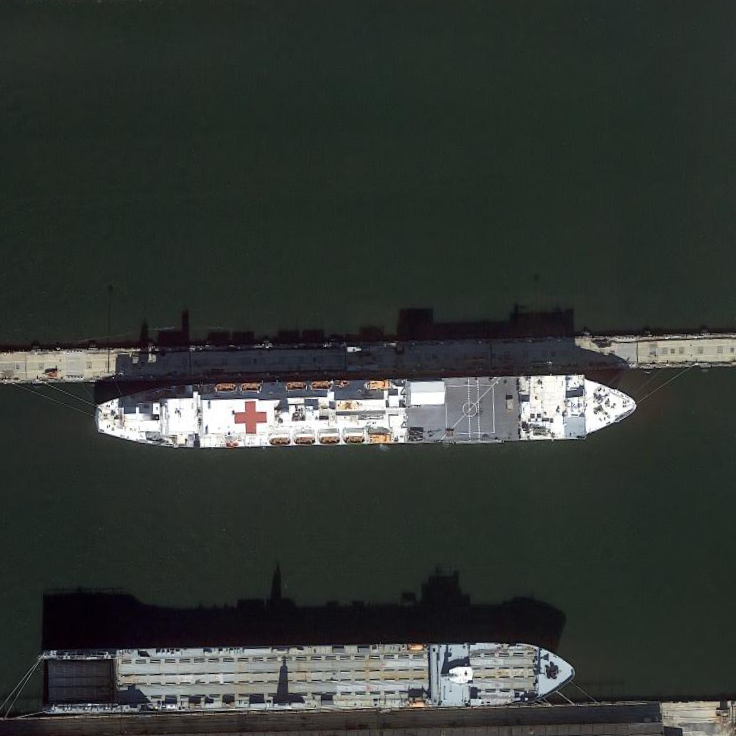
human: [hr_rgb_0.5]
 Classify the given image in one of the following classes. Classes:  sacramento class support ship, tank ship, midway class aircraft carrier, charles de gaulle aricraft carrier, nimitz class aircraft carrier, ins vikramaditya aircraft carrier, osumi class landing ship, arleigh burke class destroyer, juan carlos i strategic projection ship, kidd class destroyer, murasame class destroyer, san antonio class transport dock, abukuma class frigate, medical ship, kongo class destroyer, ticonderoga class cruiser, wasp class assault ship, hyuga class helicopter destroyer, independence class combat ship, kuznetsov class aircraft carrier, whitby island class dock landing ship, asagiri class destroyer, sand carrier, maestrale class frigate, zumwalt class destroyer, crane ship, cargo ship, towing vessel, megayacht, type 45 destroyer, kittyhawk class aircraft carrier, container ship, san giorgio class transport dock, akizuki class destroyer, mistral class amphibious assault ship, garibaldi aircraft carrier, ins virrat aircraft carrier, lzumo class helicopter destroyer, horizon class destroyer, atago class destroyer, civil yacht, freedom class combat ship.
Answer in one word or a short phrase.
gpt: Medical ship